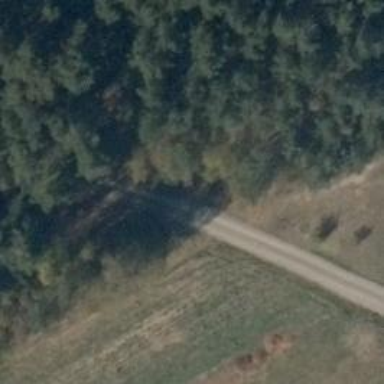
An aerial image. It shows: Gravel track with grade2 tracktype.